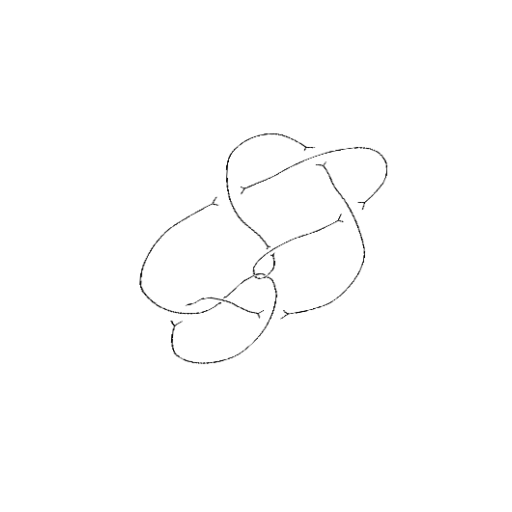
Crossing number: 9